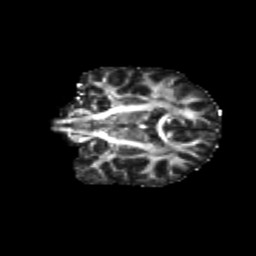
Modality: FA
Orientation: coronal
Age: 14
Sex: male
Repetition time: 9.512 s
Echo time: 0.089 s